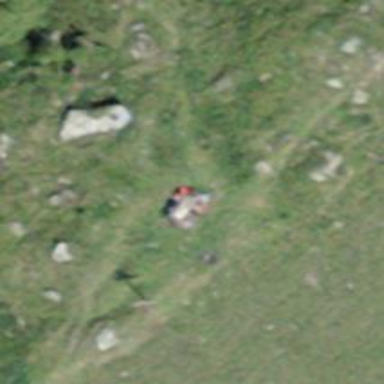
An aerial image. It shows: Picnic site popular for tourists.